Interaction volume radius: 10 \u00c5
Interaction volume height: 25 \u00c5
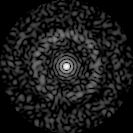
Disorder parameter: 0.8257